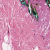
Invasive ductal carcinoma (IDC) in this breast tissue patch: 0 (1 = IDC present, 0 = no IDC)